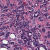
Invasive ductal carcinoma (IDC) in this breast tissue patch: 1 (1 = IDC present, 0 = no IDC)